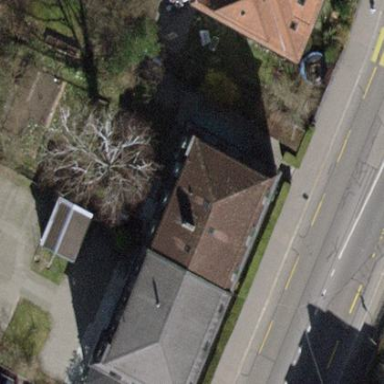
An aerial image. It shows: Beautiful apartment building with mansard roof.